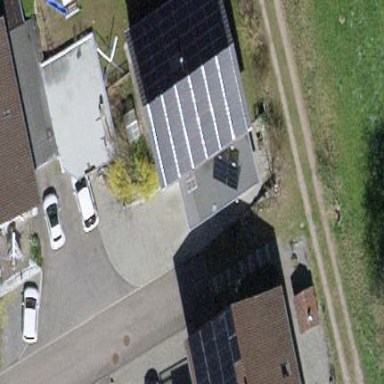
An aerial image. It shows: Solar power generator using photovoltaic panels.